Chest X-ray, AP view. Patient: 36 years old, sex F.
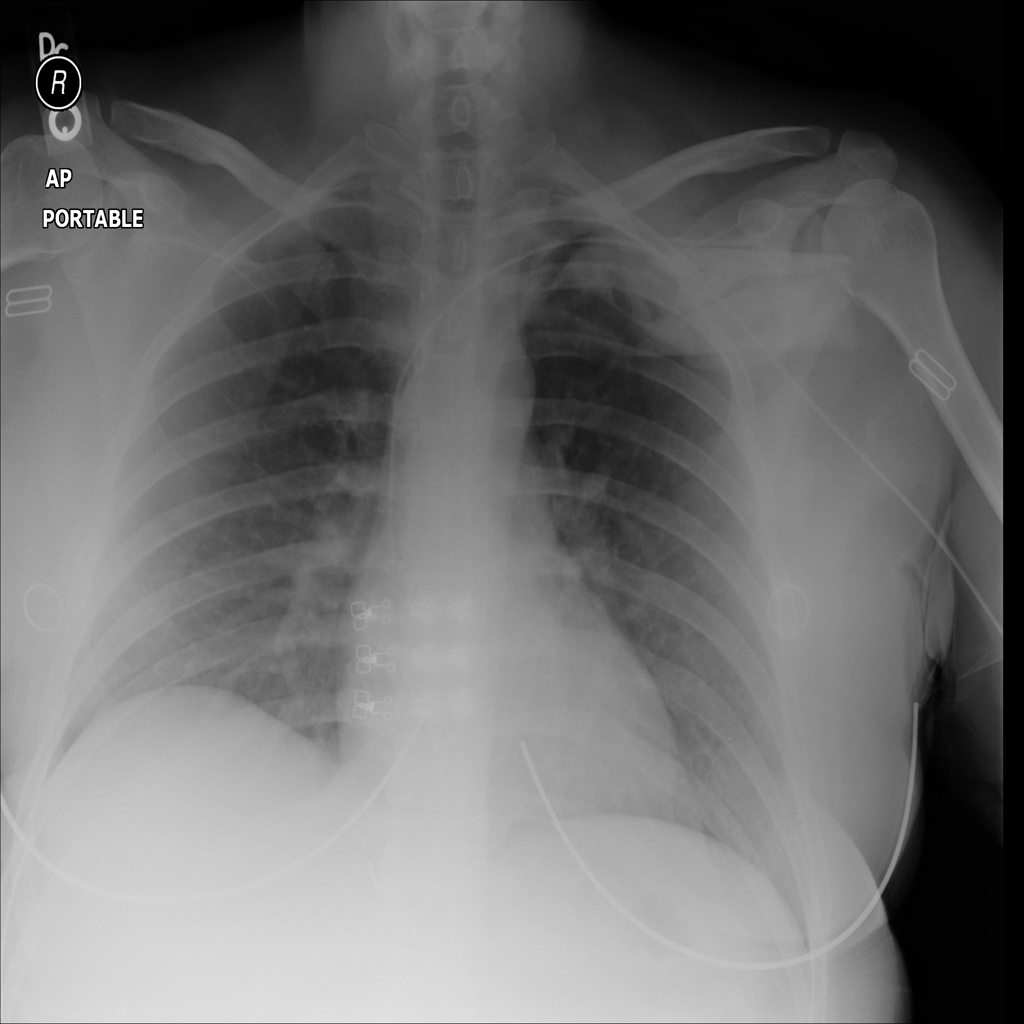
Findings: No Finding